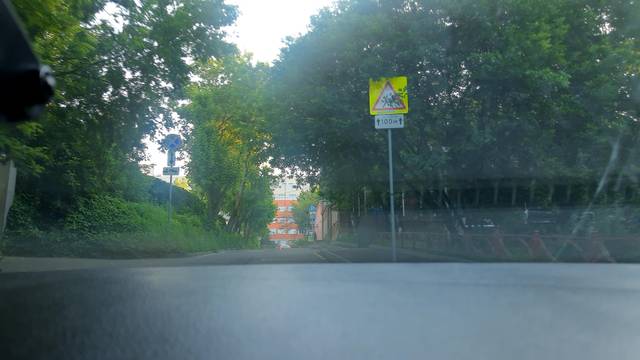
Region: Russia
Coordinates: 55.758, 37.567